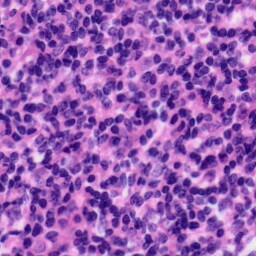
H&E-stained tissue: Tonsil